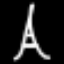
Label: The Eiffel Tower